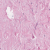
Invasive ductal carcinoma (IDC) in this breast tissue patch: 0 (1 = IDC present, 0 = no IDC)